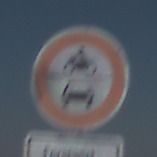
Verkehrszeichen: VerbotKraftfahrzeuge
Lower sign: BesondereFahrzeugeUndTransportgueter7
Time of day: Midday
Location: Outdoor (Nature)
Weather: Clear
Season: NotSpecified
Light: Natural